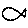
Label: fish